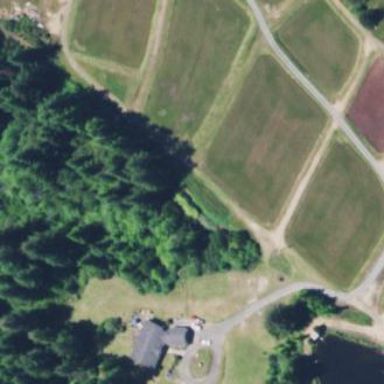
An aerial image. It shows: Farmland with cranberries as the main crop.